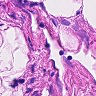
Metastatic tissue present: no